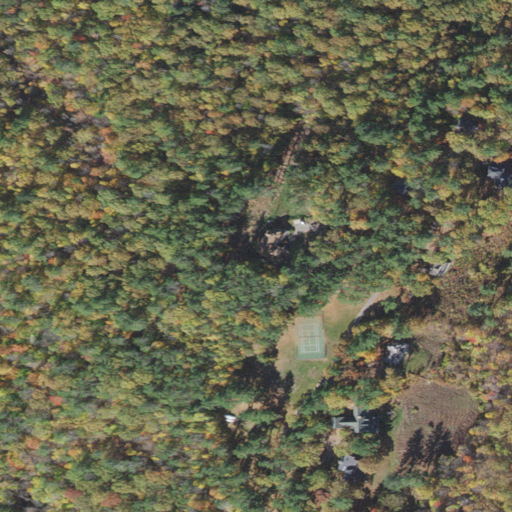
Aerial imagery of mountain in New Hampshire named Shepard Hill containing mixed forest, evergreen forest, deciduous forest, open development, and low intensity development